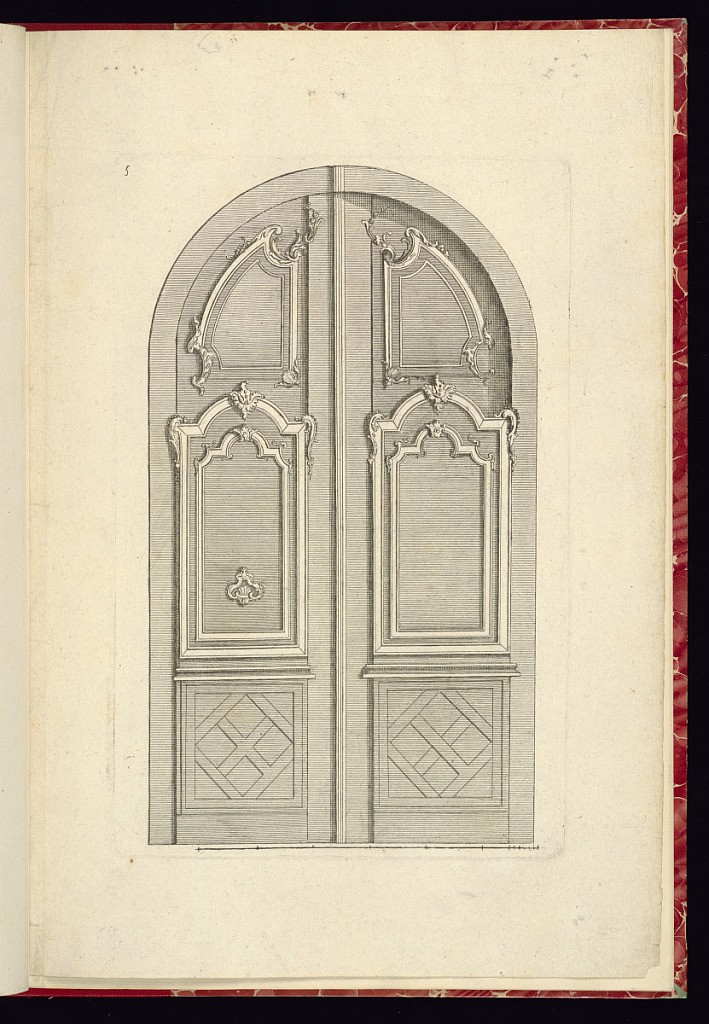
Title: Porte-Cochère (Doors) Design
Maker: Nicolas Guérard, French, ca.1648 – 1719
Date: ca. 1715
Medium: Etching and engraving on paper
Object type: Print
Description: Design for a set of arched double doors carved with paneling featuring c-scrolls, shells, fleurons, rosettes, and scrolling leaves (rinceaux). The plate is numbered.